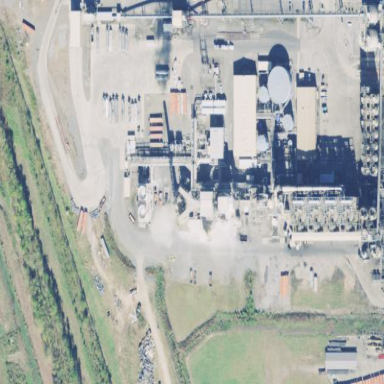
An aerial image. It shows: Industrial area with power plant.